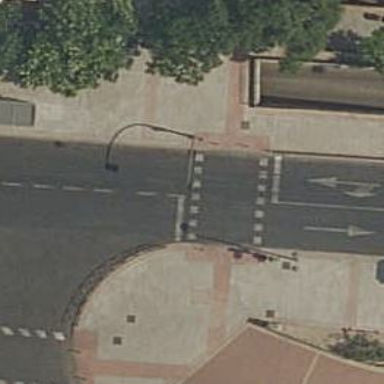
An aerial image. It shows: Tertiary road with asphalt surface. There is shared lane for cyclists.